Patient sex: M
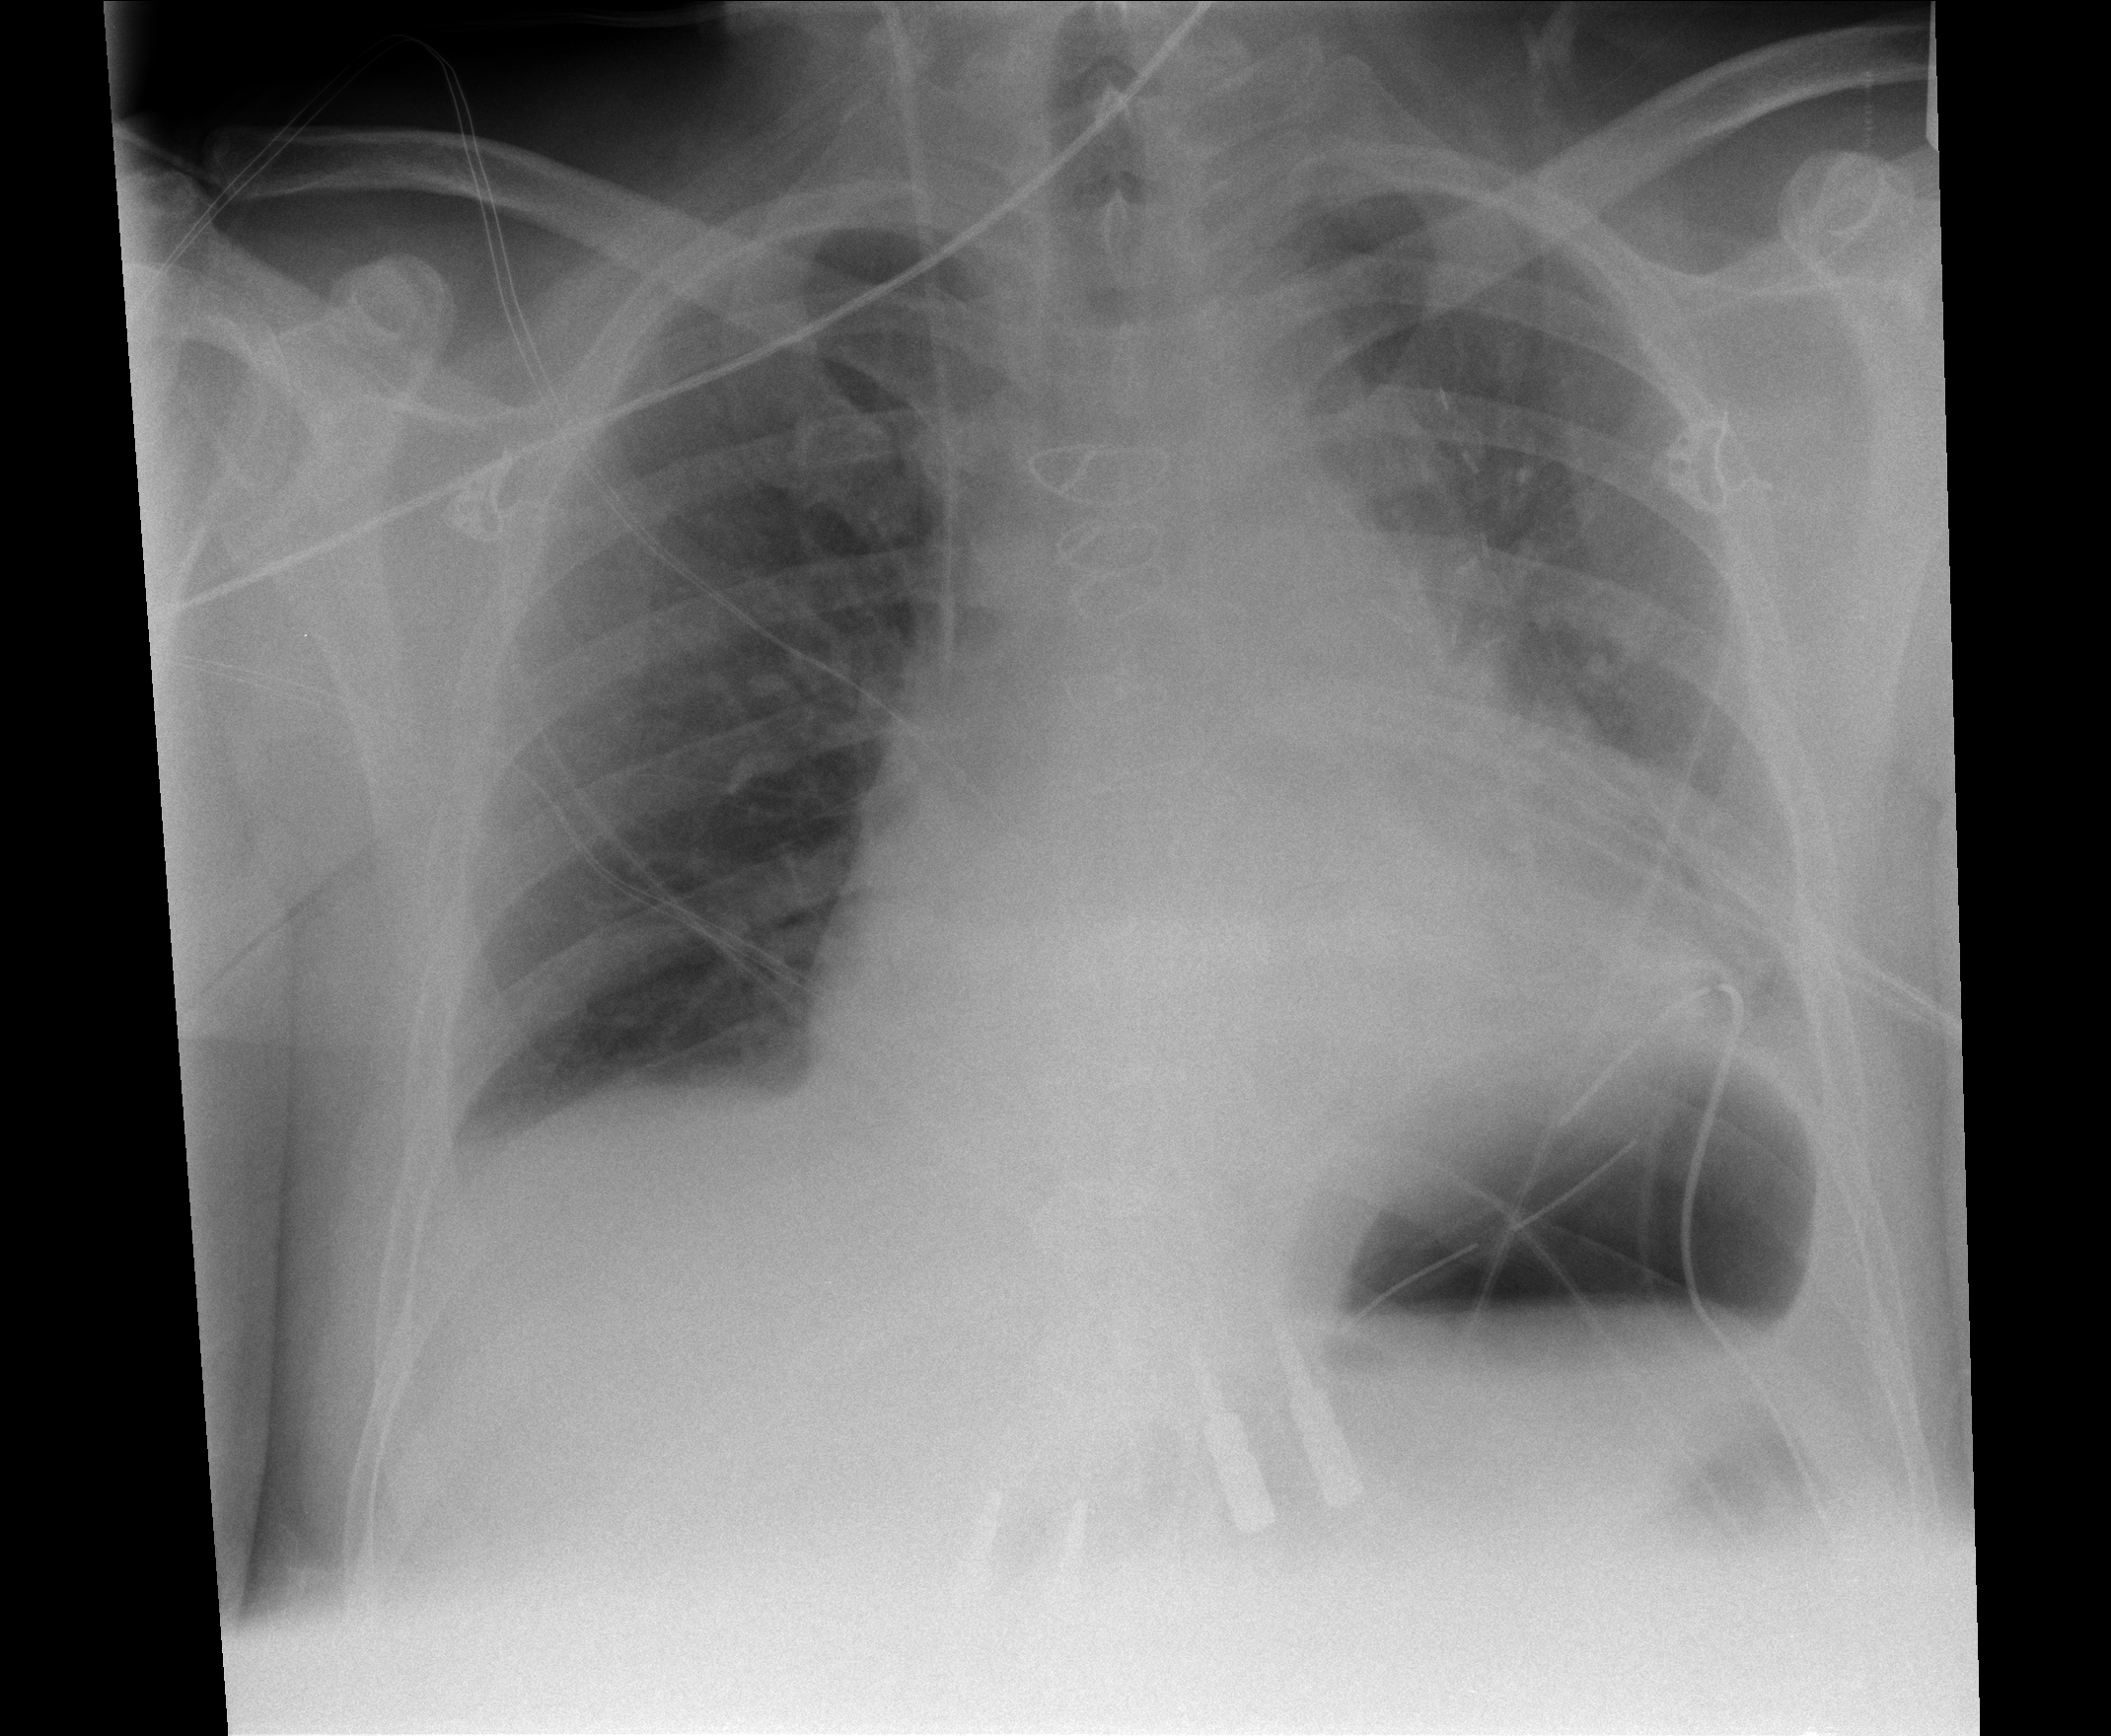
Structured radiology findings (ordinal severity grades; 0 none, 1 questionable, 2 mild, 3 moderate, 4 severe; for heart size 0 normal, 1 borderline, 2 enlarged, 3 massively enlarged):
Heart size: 2
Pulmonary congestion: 2
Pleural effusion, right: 0
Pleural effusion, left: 2
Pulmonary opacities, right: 0
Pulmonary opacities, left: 0
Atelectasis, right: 0
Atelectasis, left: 2